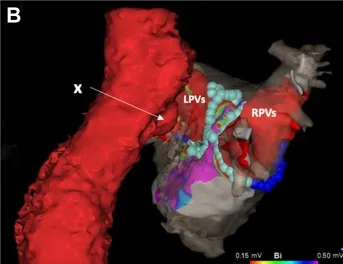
Three-dimensional anatomical reconstruction integrating chest CT and 3-dimensional electroanatomical map (CARTO; Biosense Webster) demonstrating the proximity of the aneurysm to the applications of focal point-by-point pulsed field ablation (light blue balls) on the posterior wall of the left pulmonary veins (LPVs); right lateral. And posterior.
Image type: radiology (ct)